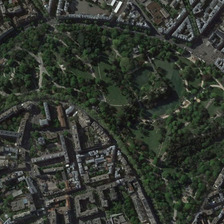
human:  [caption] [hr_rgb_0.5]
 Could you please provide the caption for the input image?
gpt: there are lots of trees and grass in the park .

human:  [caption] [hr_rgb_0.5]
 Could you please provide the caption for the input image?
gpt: two islands in the lake surrounded by green trees .

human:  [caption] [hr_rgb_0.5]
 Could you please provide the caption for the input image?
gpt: the park is surrounded by many residential areas .

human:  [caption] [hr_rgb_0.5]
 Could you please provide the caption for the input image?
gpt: a house is on the island and a ferris wheel is in the park .

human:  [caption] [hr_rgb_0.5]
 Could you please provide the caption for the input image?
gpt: the park is surrounded by many residential areas .